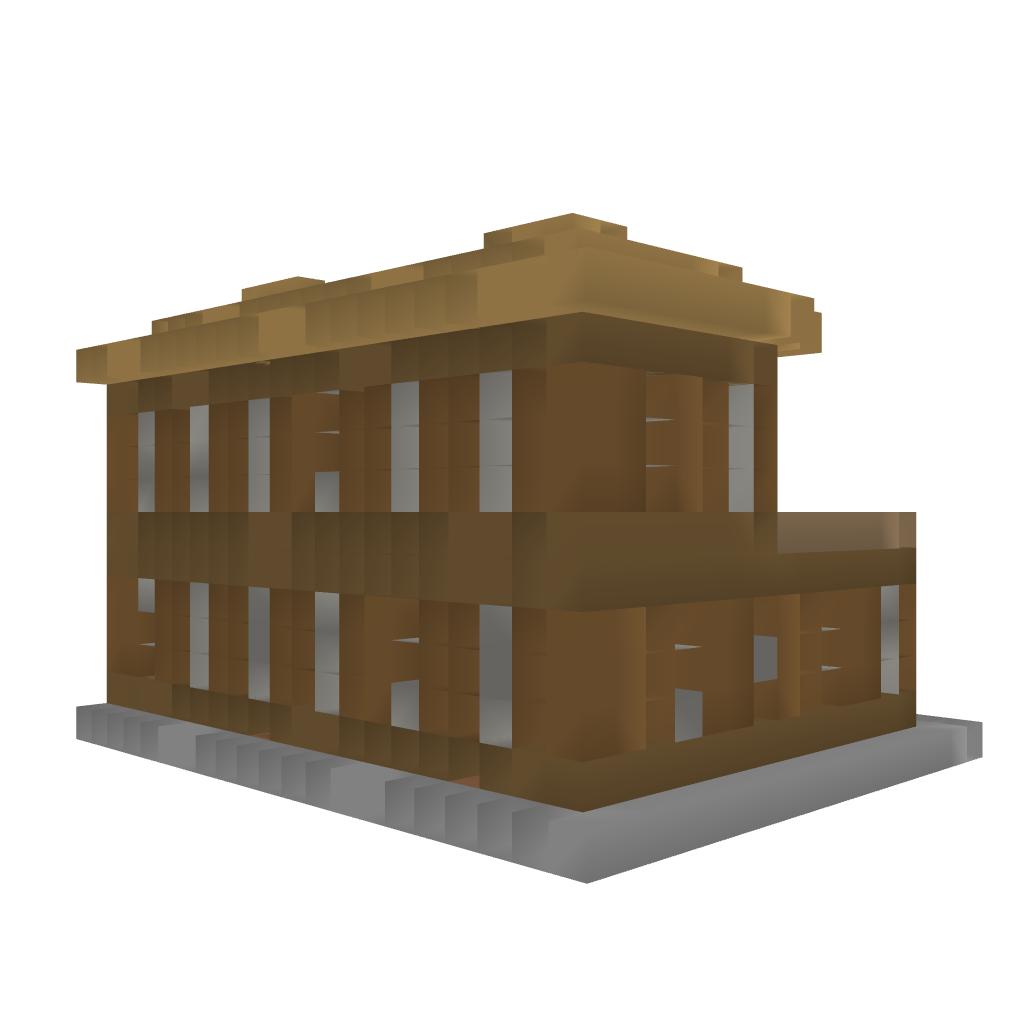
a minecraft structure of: House #6